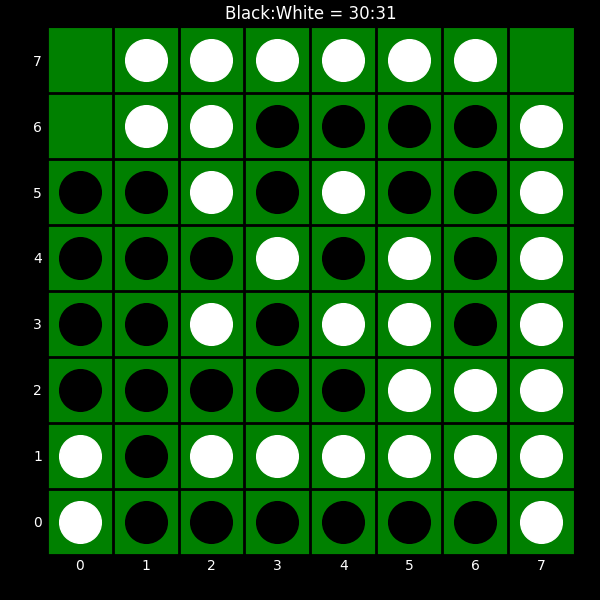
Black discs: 30
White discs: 31